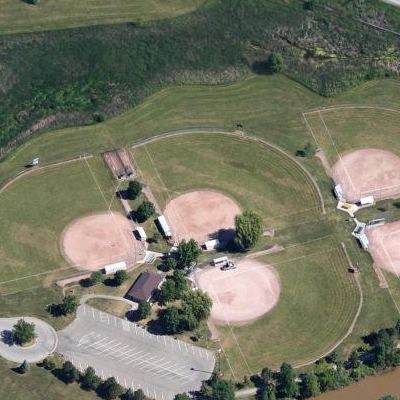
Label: aGrass